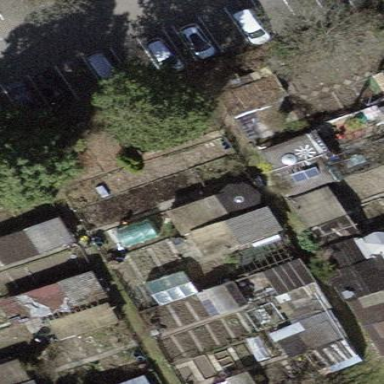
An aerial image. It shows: Allotments area.